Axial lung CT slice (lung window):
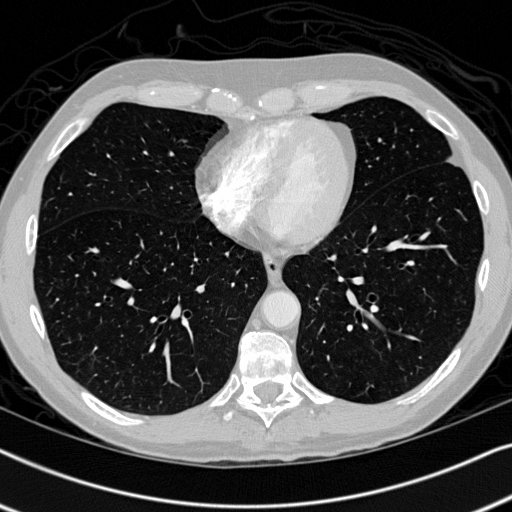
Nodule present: no